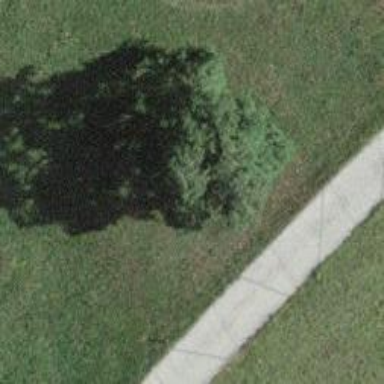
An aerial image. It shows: Single tag "natural: tree."